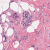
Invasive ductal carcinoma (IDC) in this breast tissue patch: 1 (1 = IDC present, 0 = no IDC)